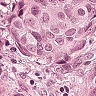
Metastatic tissue present: yes